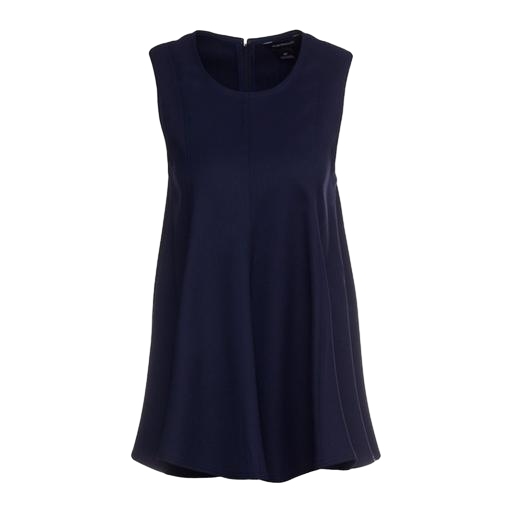
no sleeve dress, top dress, tank dress, white background